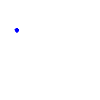
Particle: kaon